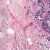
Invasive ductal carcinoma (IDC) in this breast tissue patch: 0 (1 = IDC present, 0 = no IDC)